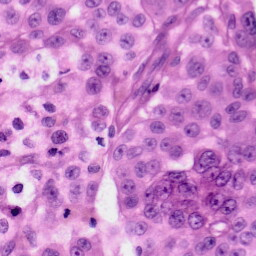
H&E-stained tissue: Skin